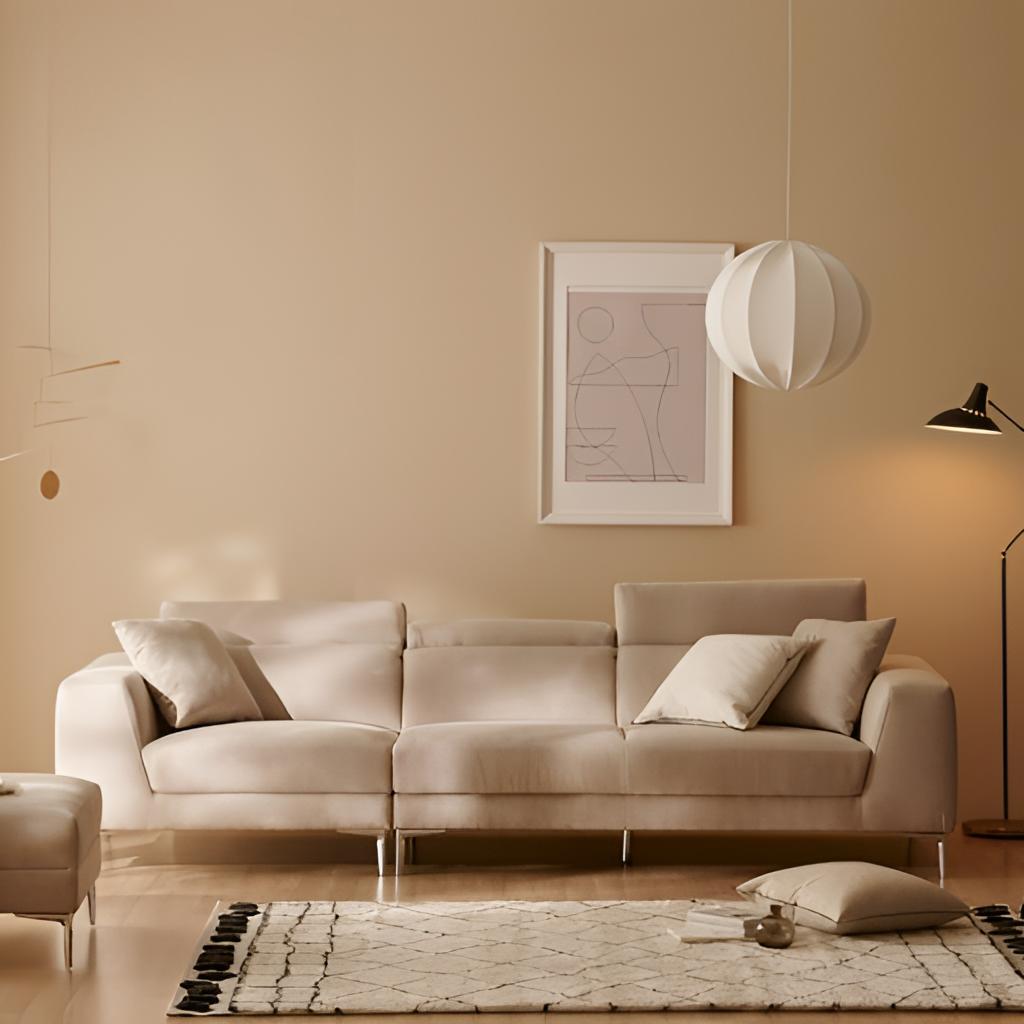
living room, beige fabric sofa, beige paint wallpaper, with solid pattern, wood flooring, with plank pattern, contemporary